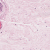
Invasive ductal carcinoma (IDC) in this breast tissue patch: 0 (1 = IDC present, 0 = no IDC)